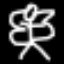
Label: angel